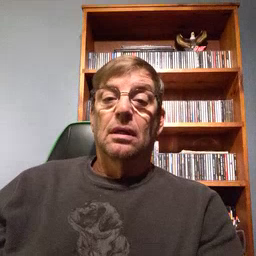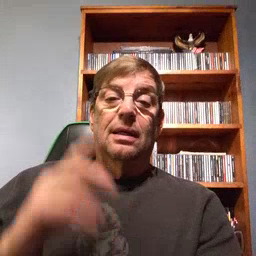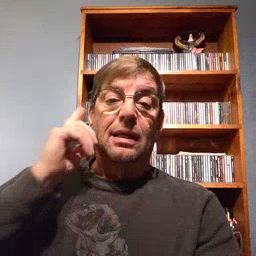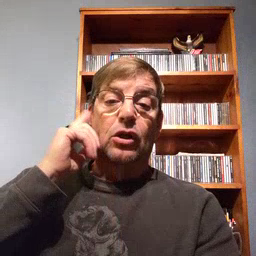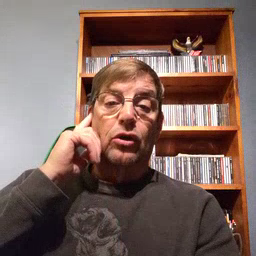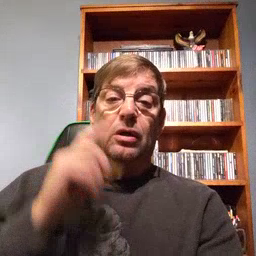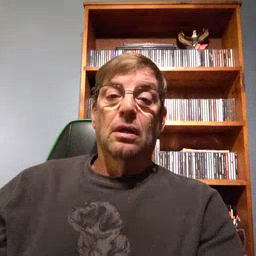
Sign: hear